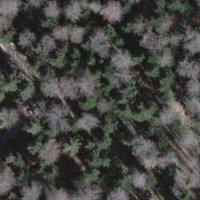
EUNIS habitat code: 44
Species observed at this site:
Chaerophyllum temulum